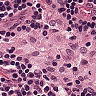
Metastatic tissue present: no